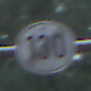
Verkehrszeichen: EndeGeschwindigkeit130
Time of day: SunriseSunset
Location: Outdoor (Nature)
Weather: NotSpecified
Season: Autumn
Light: Natural